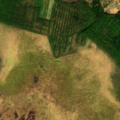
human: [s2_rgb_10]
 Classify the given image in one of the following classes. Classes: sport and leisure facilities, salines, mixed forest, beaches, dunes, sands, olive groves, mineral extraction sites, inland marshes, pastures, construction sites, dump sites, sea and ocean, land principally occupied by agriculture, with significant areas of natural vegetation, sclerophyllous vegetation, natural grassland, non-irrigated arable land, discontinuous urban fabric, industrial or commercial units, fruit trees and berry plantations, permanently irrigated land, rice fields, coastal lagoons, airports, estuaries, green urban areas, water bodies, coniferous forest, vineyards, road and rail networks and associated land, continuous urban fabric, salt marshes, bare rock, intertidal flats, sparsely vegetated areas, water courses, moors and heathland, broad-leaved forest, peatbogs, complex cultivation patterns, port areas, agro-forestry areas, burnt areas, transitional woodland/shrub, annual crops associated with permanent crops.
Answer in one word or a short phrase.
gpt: mixed forest, transitional woodland/shrub, peatbogs